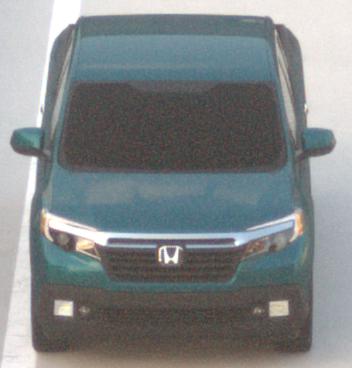
Make: Honda
Model: Ridgeline
Detailed model: Gen. 2
Model produced from: 2016
Model produced until: 2020
Doors: 4
Color: blue
Road condition: dry road
Daytime: sunrise or sunset
Contrast: low contrast